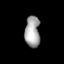
Tissue: lung
Cell type: Epithelial cells
Senescence score: 0.2149
Nuclear area (px): 461
Mean DAPI intensity: 164.664